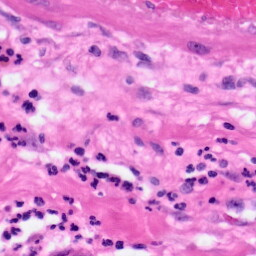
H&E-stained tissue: Pancreatic